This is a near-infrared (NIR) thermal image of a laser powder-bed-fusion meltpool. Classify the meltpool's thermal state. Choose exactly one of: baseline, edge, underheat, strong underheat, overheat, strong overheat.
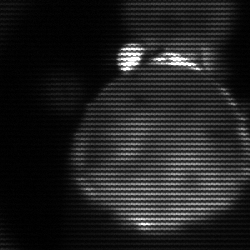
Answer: edge